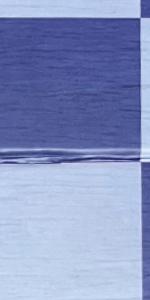
Label: Empty